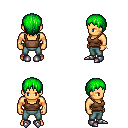
a pixel art fantasy rpg character, male body template, human, tanned skin, brown pirate shirt, teal pants, green plain hairstyle, bracelets, metal boots, four views (front, back, left, right), 2x2 character sprite sheet, small pixel art, hard edges, no anti-aliasing